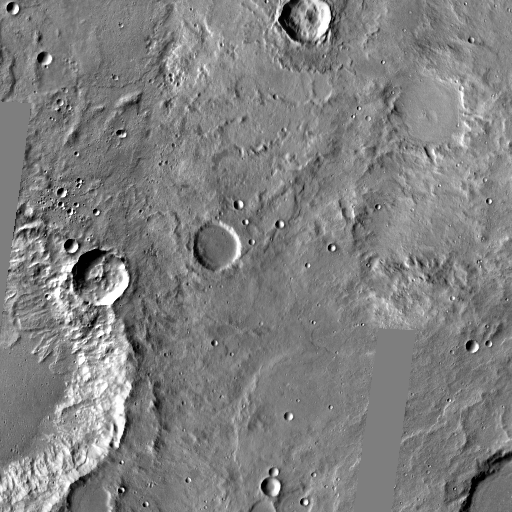
Crater classes present: Background, Other, Layered, Buried, Secondary